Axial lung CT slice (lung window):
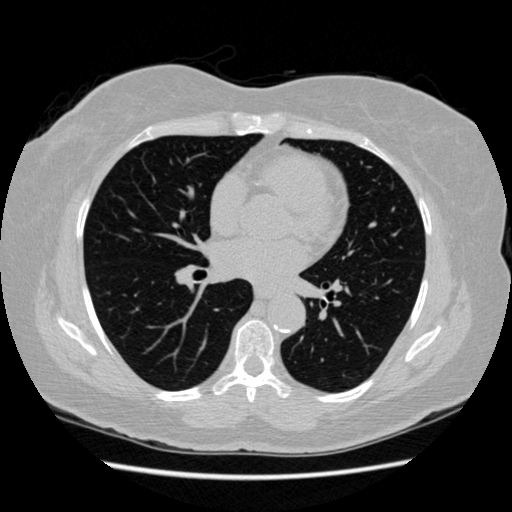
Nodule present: no